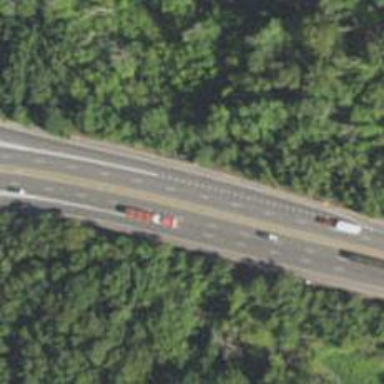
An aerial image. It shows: Expressway with asphalt surface classified as trunk highway.